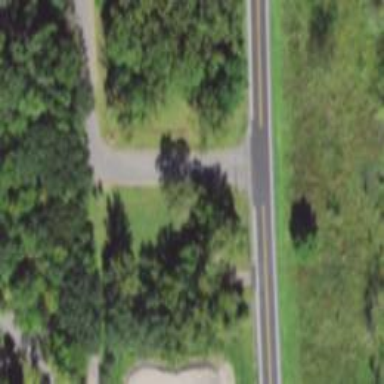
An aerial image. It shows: Road with stop sign.